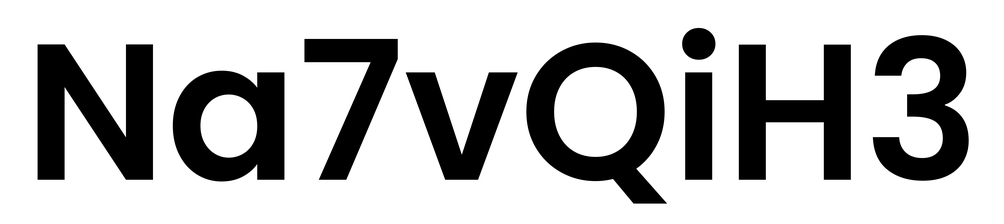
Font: Poppins-SemiBold